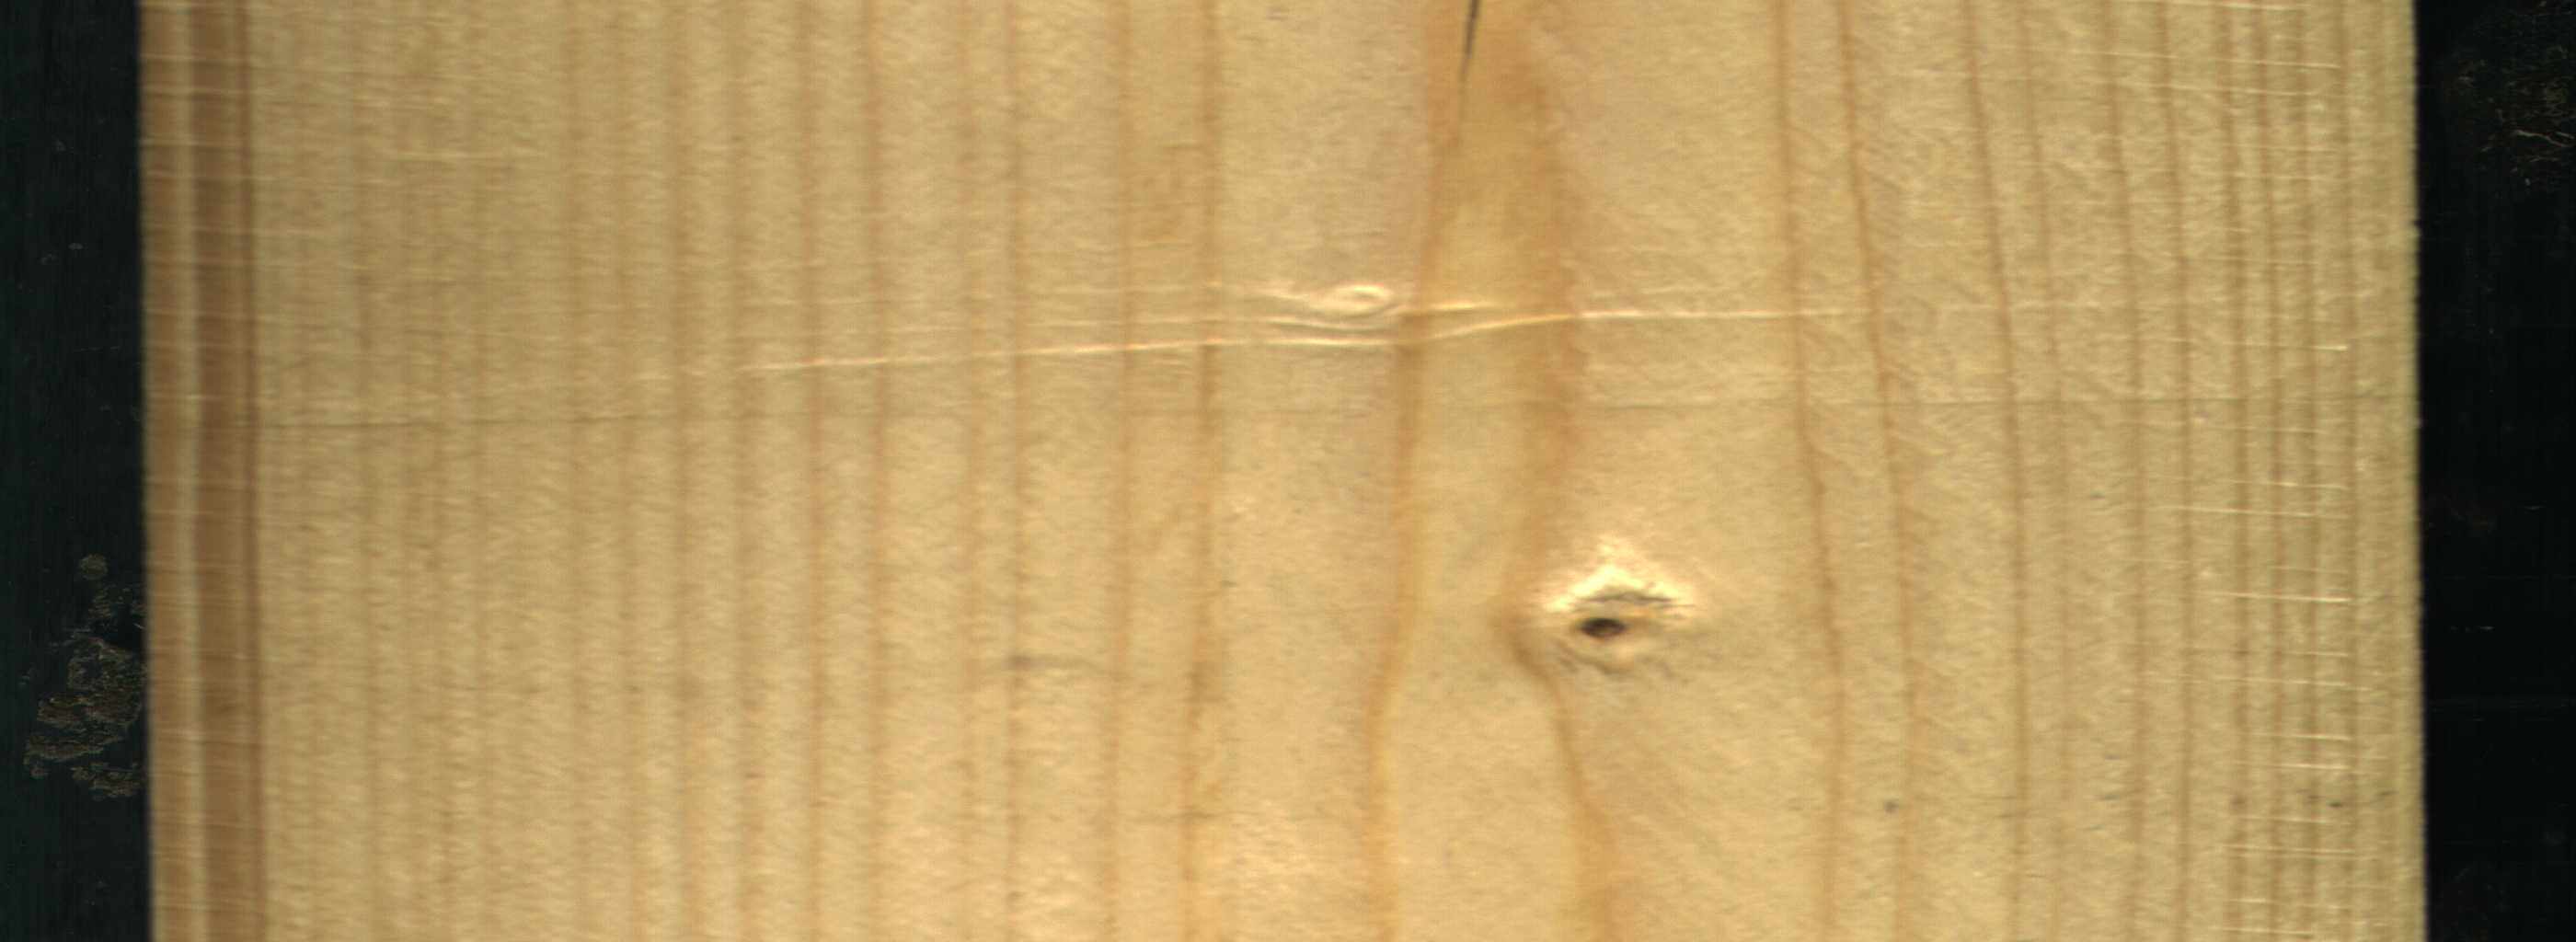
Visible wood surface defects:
Quartzity
Crack
Live_Knot